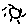
Label: sun